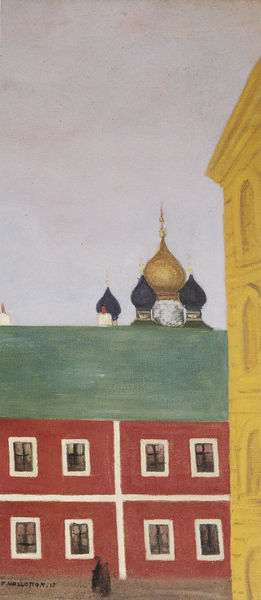
Titel: Ansicht des Kreml in Moskau
Künstler: Félix Vallotton
Standort: Basel
Institution: Stiftung Familie Rudolf Staechlin
Schlagwörter: blau, gemälde, himmel, mann, weiß, gelb, grün, kubismus, menschen, stadt, ausschnitt, braun, fenster, fussgänger, grau, hell, licht, schwarz, strasse, blick, dach, gebäude, haus, rot, beige, flächig, malerei, wand, architektur, mensch, rahmen, spitze, stein, signatur, öl, häuser, gitter, kirche, figur, gold, paar, personen, turm, vallotton, ecke, ansicht, bogen, fassade, perspektive, russland, dächer, giebel, mauer, naiv, spazieren, moment, kuppel, matt, gardinen, stadtansicht, bögen, zwiebel, wohnhaus, durchblick, anschnitt, archtektur, bayern, bayrisch, bürgersteig, dreistöckig, fensterkreuz, fensterrahmen, gehsteig, gemalt, glaube, glockenturm, gold kuppel, grünes dach, hauswand, heimat, hereusragen, himmle, kirch, kirchenturm, kirchentürme, kleinbürgerlich, kloster, kreuz, kuppeln, moschee, orient, orientalisch, passant, rechteck, religion, sprossen, tumr, türmchen, türme, zwiebeldach, zwiebelturm, zwiebeltürme, überragen, kreml, palast, symmetrisch, traum, scharz, moskau, himel, quadrat, russisch, fußweg, petersburg, sankt petersburg, abendland, aladin, orthodox, häus, kremel, fchwerk, #bogen, haius, zweibelturm, zwiebekturm, dannebrog, dach grün, abenand, fachwerh, hermitage